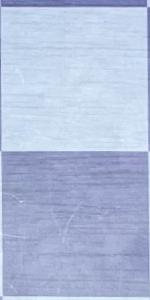
Label: Empty